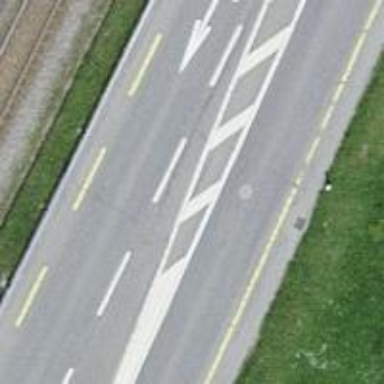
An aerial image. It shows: Primary highway with asphalt surface and dedicated lane for cycling on the left.